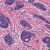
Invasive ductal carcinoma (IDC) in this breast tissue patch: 1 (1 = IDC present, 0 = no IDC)